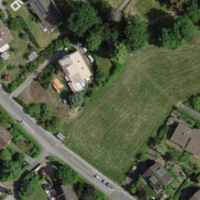
EUNIS habitat code: 55
Species observed at this site:
Vinca major